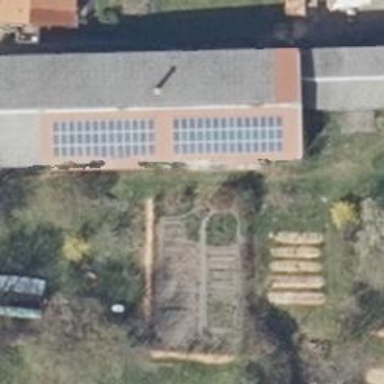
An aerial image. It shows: Solar photovoltaic panel generator producing electricity in small installation.